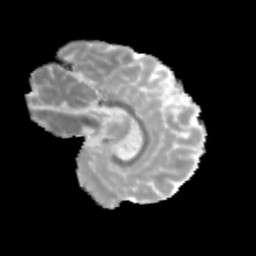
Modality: MD
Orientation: sagittal
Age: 11
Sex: female
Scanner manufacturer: siemens
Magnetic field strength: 3 T
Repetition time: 3.8 s
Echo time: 0.07 s